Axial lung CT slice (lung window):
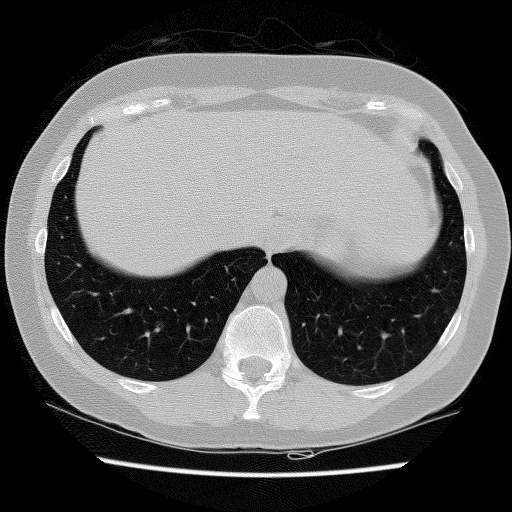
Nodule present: no